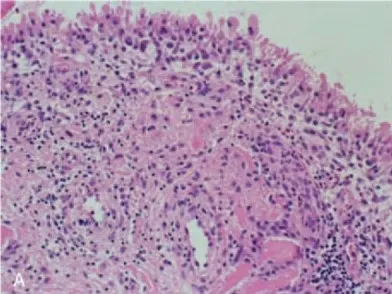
Histological images of synovium samples of the case. (A) Hematoxylin-eosin staining of the synovial tissue. Prominent lymphocytic and plasmacytic infiltration beneath enlarged synovial lining cells. Amorphous eosinophilic material depositions were seen around capillaries (arrow) (x200).
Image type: pathology (h&e)